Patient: sex M, age 64
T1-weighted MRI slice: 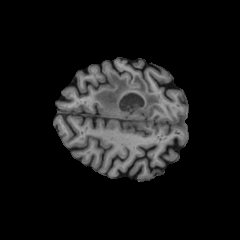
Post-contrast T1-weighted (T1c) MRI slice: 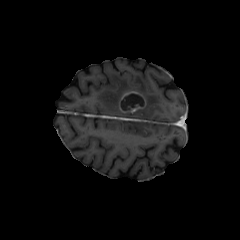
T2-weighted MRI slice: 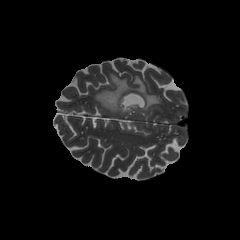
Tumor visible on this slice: yes
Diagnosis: Glioblastoma, IDH-wildtype
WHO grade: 4